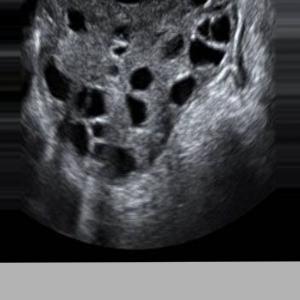
Label: infected